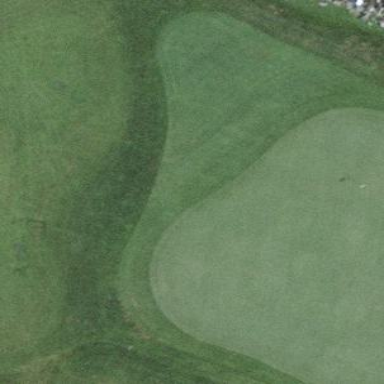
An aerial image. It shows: Picturesque green golfing area with grass land use.